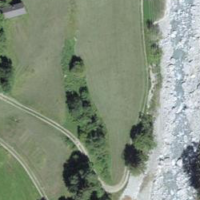
EUNIS habitat code: 24
Species observed at this site:
Episyrphus balteatus
Podarcis muralis
Geranium pyrenaicum
Philipomyia aprica
Hipparchia semele
Stauroderus scalaris
Zygaena filipendulae
Apis mellifera
Prosena siberita
Pseudochorthippus parallelus
Polistes biglumis
Melanargia galathea
Hemipenthes maura
Fabriciana adippe
Polyommatus icarus